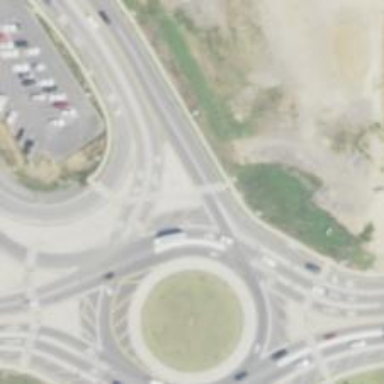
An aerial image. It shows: Traffic island located on footway.